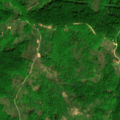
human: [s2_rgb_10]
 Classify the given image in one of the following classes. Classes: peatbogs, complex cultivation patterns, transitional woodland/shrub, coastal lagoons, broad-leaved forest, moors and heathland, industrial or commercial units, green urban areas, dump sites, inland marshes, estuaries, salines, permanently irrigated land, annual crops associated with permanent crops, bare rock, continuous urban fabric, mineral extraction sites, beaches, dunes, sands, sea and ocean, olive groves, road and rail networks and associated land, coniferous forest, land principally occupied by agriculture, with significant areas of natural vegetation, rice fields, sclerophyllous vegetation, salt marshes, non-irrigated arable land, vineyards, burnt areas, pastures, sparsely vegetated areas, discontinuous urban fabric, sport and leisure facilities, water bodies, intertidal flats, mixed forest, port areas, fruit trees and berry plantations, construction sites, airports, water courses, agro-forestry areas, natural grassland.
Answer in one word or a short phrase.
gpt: land principally occupied by agriculture, with significant areas of natural vegetation, broad-leaved forest, transitional woodland/shrub